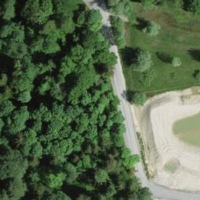
EUNIS habitat code: 25
Species observed at this site:
Argentina anserina